Question: I have an Activity which has three fragments and I am trying to retrieve a JSON file from my server which I will be updating on a daily basis.
My JSON file is located here: <URL>
Because there are fragments, I used the following code in my 'MainActivity' class:
'''
DefaultHttpClient httpclient = new DefaultHttpClient(new BasicHttpParams());
HttpPost httppost = new HttpPost("http://pagesbyz.com/test.json");
// Depends on your web service
httppost.setHeader("Content-type", "application/json");
InputStream inputStream = null;
String result = null;
try {
HttpResponse response = httpclient.execute(httppost);
HttpEntity entity = response.getEntity();
inputStream = entity.getContent();
// json is UTF-8 by default
BufferedReader reader = new BufferedReader(new InputStreamReader(inputStream, "UTF-8"), 8);
StringBuilder sb = new StringBuilder();
String line = null;
while ((line = reader.readLine()) != null)
{
sb.append(line + "
");
}
result = sb.toString();
Toast.makeText(getApplicationContext(), result, 2000).show();
} catch (Exception e) {
// Oops
}
finally {
try{if(inputStream != null)inputStream.close();}catch(Exception squish){}
}
'''
What I really need to do is retrieve the 'TYPE' field in my JSON file and separate it into three tabs and put it inside a 'ListView' like this:

I would like to know once I have read the JSON file by using the code on top how do I proceed... Thanks for the help :)
Should I query on each fragment and then look for the TYPE field? Would that be easier?
Curious as to why the Toast did not execute... Here is the pastebin for my main activity: <URL>
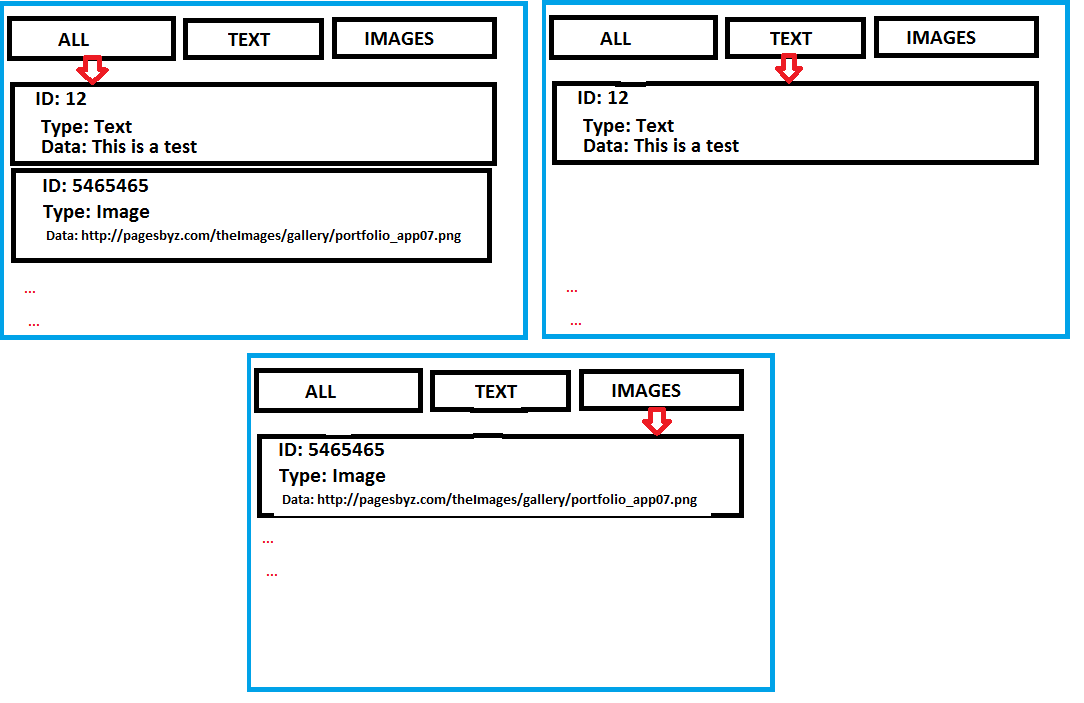
Answer: What you want to do is use Androids JSONObject and JSONArray to access your json data.
For example since your root is a json array you want to instantiate a JSONArray object from your json data you have.
'''
JSONArray jsonArray = new JSONArray(jsonString);
'''
Now from this array you can grab individual JSONObject for each object in your array.
'''
JSONObject objectOne = new JSONObject(0); // Grabs your first item
'''
From the JSONObject you can now access your three values.
'''
String type = objectOne.get("type") // Will give you the value for type
'''
JSONArray: <URL>
JSONObject: <URL>
Another way is to use a framework that lets you deserialize json into Java POJO's (Plain Old Java Objects). Gson is the easiest to use.
The basic idea is you make an object that relates directly to your json objects, after you have this you can easily store your data in java objects and use it however you like.
GSON example:
'''
Gson gson = new Gson();
MyCustomClass obj2 = gson.fromJson(json, MyCustomClass.class);
'''
Where MyCustomClass would contain the variables id, type, and data.
GSON reference: <URL>
Good Luck!